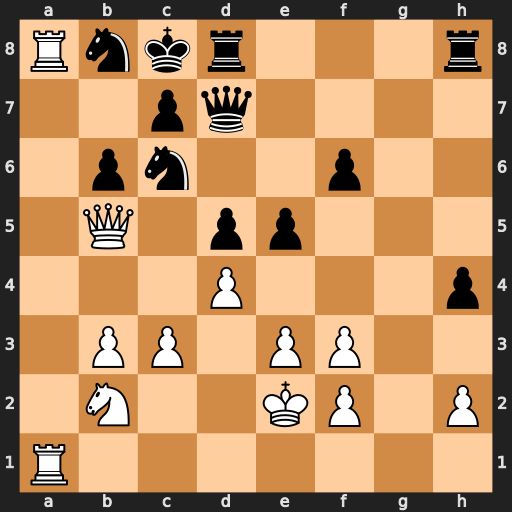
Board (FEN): Rnkr3r/2pq4/1pn2p2/1Q1pp3/3P3p/1PP1PP2/1N2KP1P/R7
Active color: w
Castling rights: -
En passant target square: -
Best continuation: Qa6#